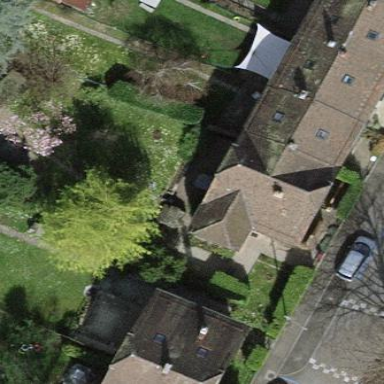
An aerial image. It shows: Garden enclosed by fence.